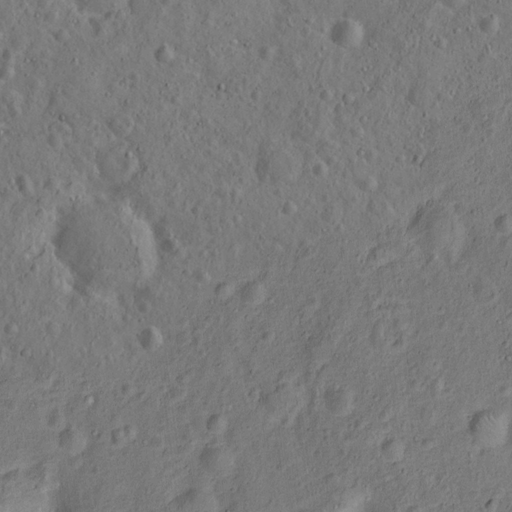
Classes present: Background, Cone